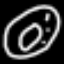
Label: donut